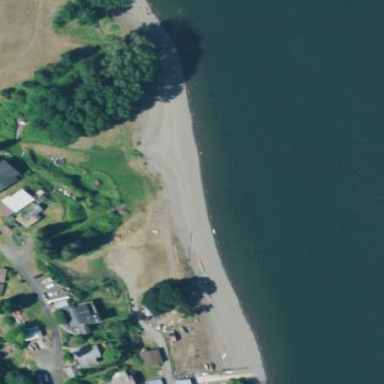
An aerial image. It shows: Sandy beach.